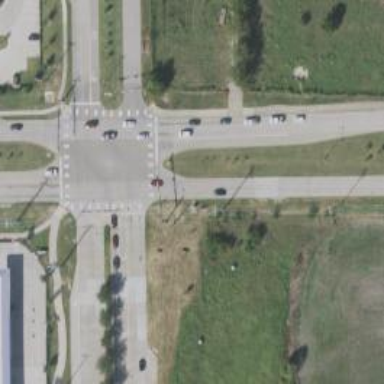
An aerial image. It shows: Zebra crossing on cycleway.